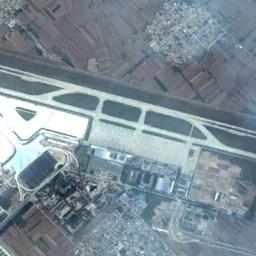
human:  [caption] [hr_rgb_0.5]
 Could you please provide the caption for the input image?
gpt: There is an airport between many buildings and fields .

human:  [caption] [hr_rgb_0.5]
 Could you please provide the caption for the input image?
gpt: A complex airport with many runways and buildings is surrounded by a residential area and farmland .

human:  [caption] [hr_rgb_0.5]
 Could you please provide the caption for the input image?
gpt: The airport consisted of two parallel runways and a white building on the farmland and some villages beside .

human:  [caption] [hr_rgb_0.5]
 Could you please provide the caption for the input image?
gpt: This airport has only one runway, And here is a row of planes parked in the open space .

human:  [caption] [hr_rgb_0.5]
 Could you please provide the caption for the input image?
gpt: The airport has many intersecting roads .